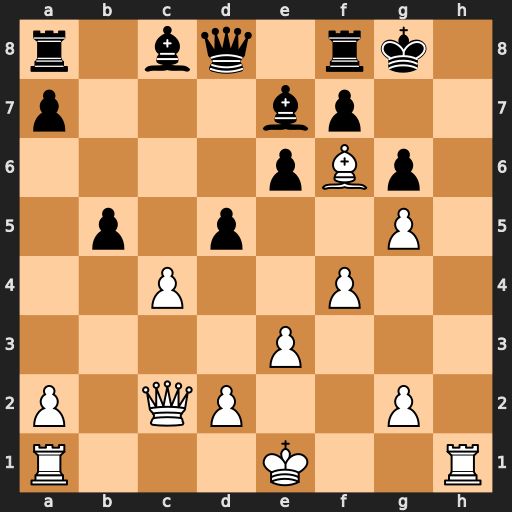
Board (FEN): r1bq1rk1/p3bp2/4pBp1/1p1p2P1/2P2P2/4P3/P1QP2P1/R3K2R
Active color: w
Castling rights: KQ
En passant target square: -
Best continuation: Rh8#